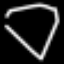
Label: diamond